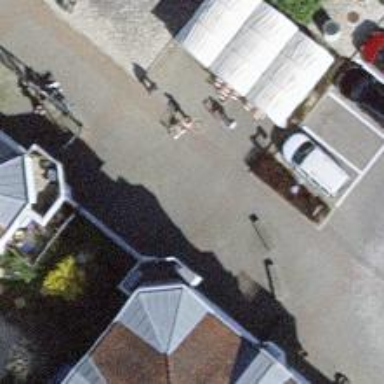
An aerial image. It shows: Footway surfaced with paving stones.